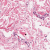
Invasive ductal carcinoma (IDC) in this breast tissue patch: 0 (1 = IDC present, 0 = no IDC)